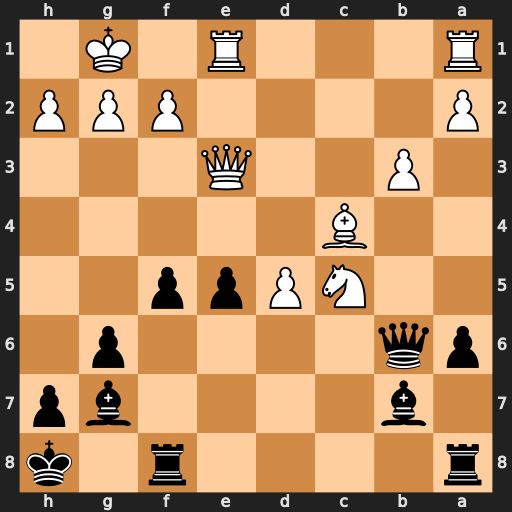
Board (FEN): r4r1k/1b4bp/pq4p1/2NPpp2/2B5/1P2Q3/P4PPP/R3R1K1
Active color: b
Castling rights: -
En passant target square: -
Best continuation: f4 Qe4 Qxc5